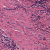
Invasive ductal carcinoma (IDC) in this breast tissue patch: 0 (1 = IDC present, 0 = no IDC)